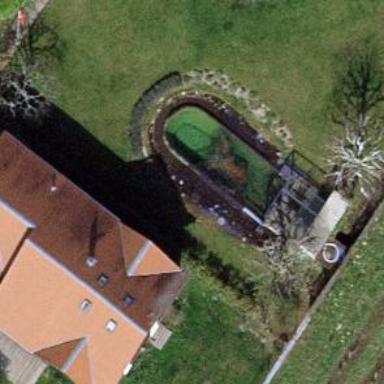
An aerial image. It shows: Swimming pool located in leisure land.